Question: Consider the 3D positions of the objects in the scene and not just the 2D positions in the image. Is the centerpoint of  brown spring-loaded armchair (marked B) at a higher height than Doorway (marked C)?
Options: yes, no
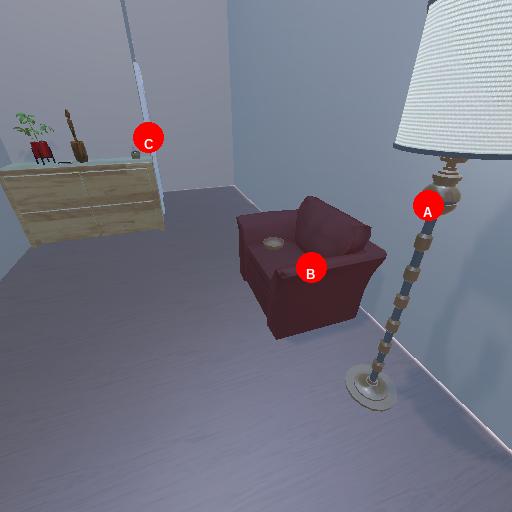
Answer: yes